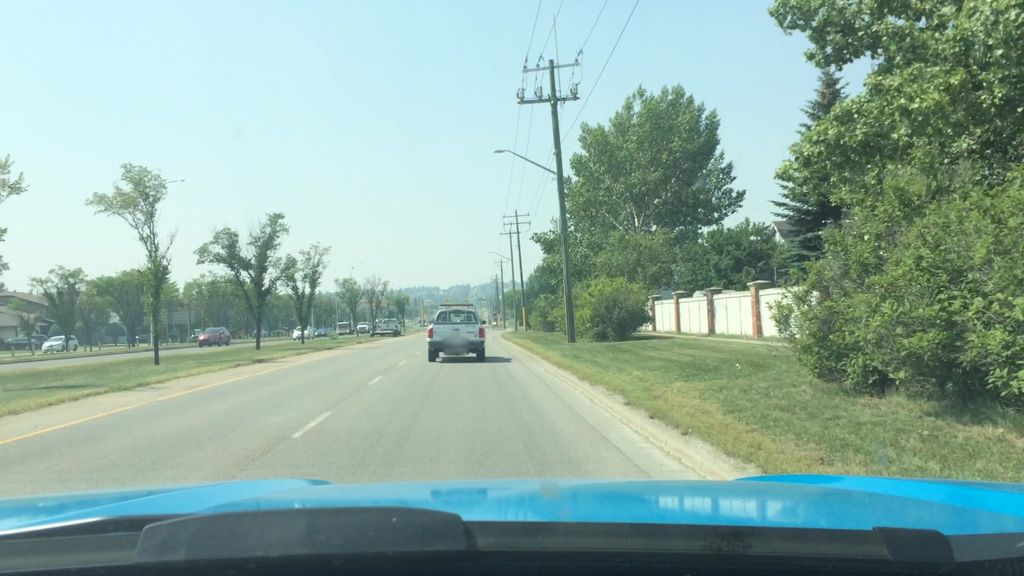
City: calgary